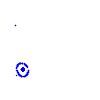
Particle: pion